Question: : The pen linked below contains a bunch of code written with AngularJS. Nevertheless, the question is about HTML5+CSS3, so you can safely ignore it.
I am developing a web calendar. The calendar is divided in weeks, and features two main parts: a (displays the weeks) and a list of (each category contains some event, and empty cells for the days) See a very basic version <URL>.
## The problem
I am using <URL> in order to develop a layout that adapts to window resize.
My problem is that the navigator's cells (days) and categories' cells (empty placeholders) do not align vertically in the expected way:

As you can see, the cells are not aligned properly. I thought that the problem could reside in the fact that the layout of a category wasn't exactly like the layout of the navigator, since the navigator is divided in weeks. Thus, I divided also empty placeholders in the category, but with no luck.
## The layout
The layour exploits also bootstrap's grid system, and is organized like this (I'll put only the classes, since they are all 'div's):
'''
.row .navigator <--------------------> .row .category
.col-1 .navigator-header <-------------> .col-1 .category-header
.col-11 .navigator-content <----------> .col-11 .category-content
.week <-------------------------> .category-group
.week-header (nothing here)
.days <-------------------------> .cells
'''
I put arrows to associate the elements of a category and the navigator. The only difference is the presence of a 'week-header', but it doesn't have sizes set so SHOULDN'T be relevant. You can check the CSS in the pen, it's really simple.
## The question
The question is:
In case you need more information, just let me know. Thank you.
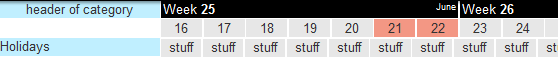
Answer: The problem you seem to be running into is the character length of the day numbers (1-31) are different, causing each flex item to start out at a different size. By default, <URL>.
In your pen, simply <URL>. This sets the intial to '0px' and increases the size from there.
Here's a simplified example, showing the issue (<URL>:

'''
<h1>flex:1 1 0;</h1>
<div class="row">
<div class="cell">a</div>
<div class="cell">a</div>
<div class="cell">a</div>
</div>
<div class="row">
<div class="cell">a</div>
<div class="cell">a</div>
<div class="cell">hello world</div>
</div>
<h1>flex:1 1 auto;</h1>
<div class="row">
<div class="cell auto">a</div>
<div class="cell auto">a</div>
<div class="cell auto">a</div>
</div>
<div class="row">
<div class="cell auto">a</div>
<div class="cell auto">a</div>
<div class="cell auto">hello world</div>
</div>
'''
'''
.row {
display:flex;
}
.cell {
flex:1 1 0;
outline:1px solid red;
}
.cell.auto {
flex:1 1 auto;
}
'''